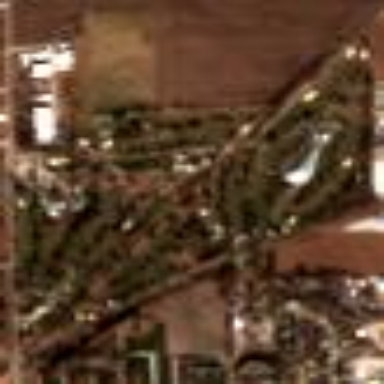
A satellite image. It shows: Golf course surrounded by greenery.